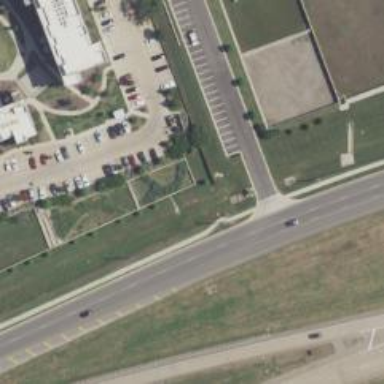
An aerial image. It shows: Secondary road with asphalt surface and frontage road.